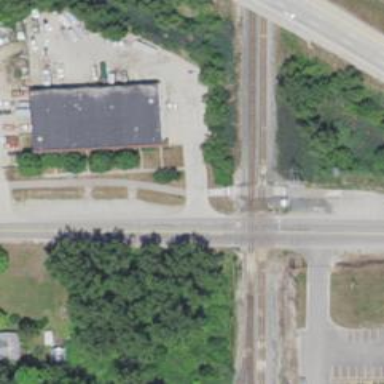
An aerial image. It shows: Crossing for the railway.